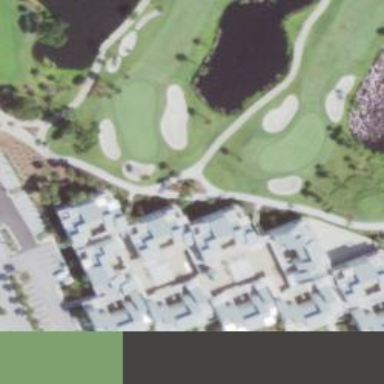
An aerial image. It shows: Service road designated as golf cart path.